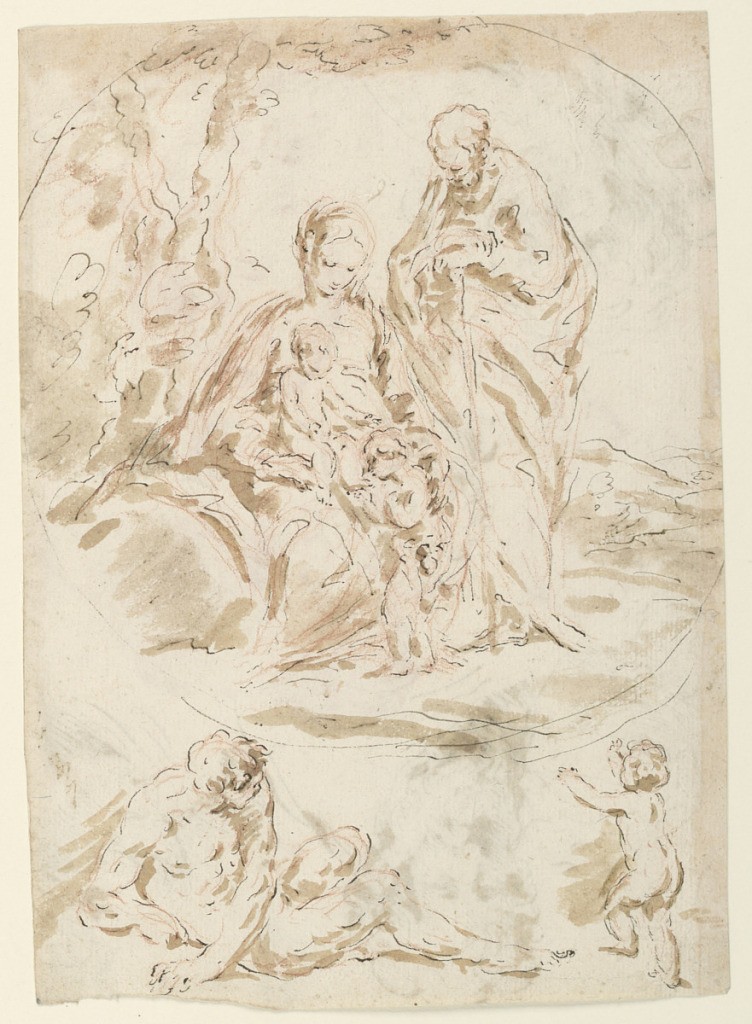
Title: The Holy Family
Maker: Giovanni Benedetto Castiglione, Italian, 1609–1664
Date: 1620–30
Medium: Graphite, red chalk, pen and ink, brush and sepia wash on paper
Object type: Drawing
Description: The Holy Family, with the Christ Child and St. John, are grouped near a tree (composition indicated as circular). Below, a reclining male nude and child. Verso: studies of twelve heads of mother and child, and a bearded man.